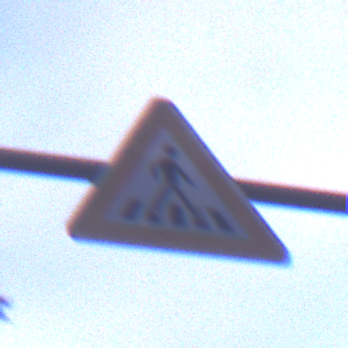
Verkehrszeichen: FussgaengerueberwegLinks
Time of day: Night
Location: Outdoor (Suburban)
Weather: PartlyCloudy
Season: NotSpecified
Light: Artificial